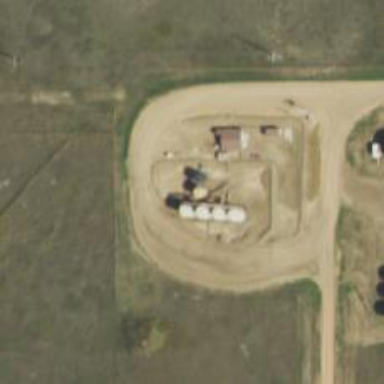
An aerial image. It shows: Storage tank with man-made structure.